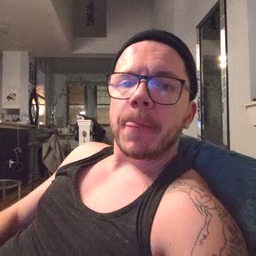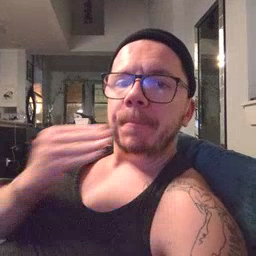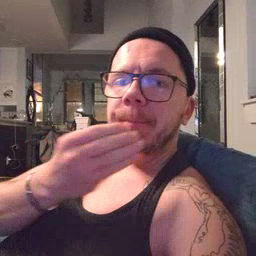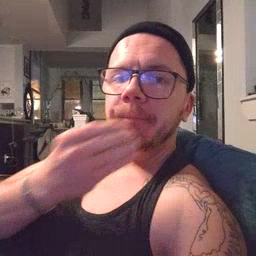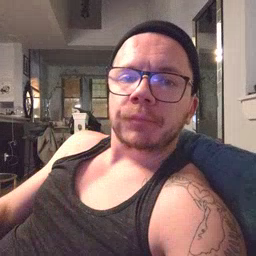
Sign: napkin